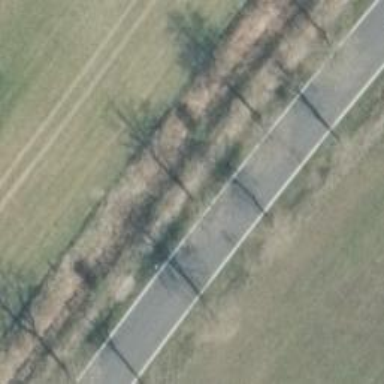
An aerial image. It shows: Asphalt road classified as primary highway.